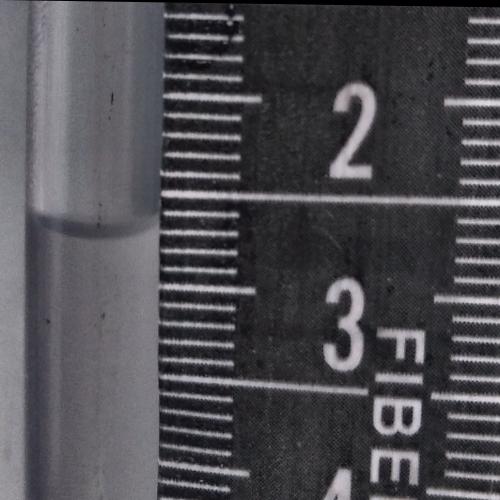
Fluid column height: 2.7 cm